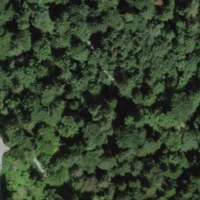
EUNIS habitat code: 41
Species observed at this site:
Fagus sylvatica
Caltha palustris